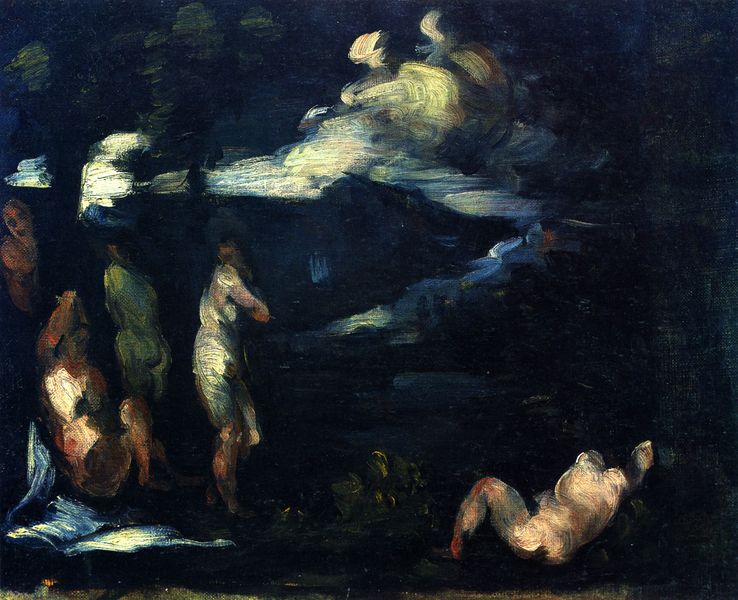
Titel: Badende
Künstler: Paul Cézanne
Institution: Privatsammlung
Schlagwörter: akt, baum, blau, dunkel, gemälde, gewitter, gruppe, haut, himmel, körper, mann, meer, nackt, schatten, wasser, weiß, wolken, akte, baden, badende, bäume, cezanne, fluss, frauen, gelb, grob, grün, impressionismus, landschaft, menschen, mädchen, see, teich, abend, bewegung, blumen, braun, brust, busen, frau, hell, kleid, kleider, licht, nacht, profil, rücken, schwarz, ölbild, blick, rot, tuch, wolke, expressionismus, leute, malerei, muster, symbolismus, inkarnat, mensch, stehen, bild, öl, erde, kalt, natur, kirche, pastos, rauch, boden, dunkelheit, gold, stehend, tücher, decke, personen, lichtpunkte, pflanzen, höhle, rosa, traurig, wald, brüste, farbig, liegen, düster, schwan, moderne, abstrakt, farben, modern, farbe, formen, figuren, ölgemälde, dampf, querformat, sturm, treppe, duktus, dunkelblau, nackte, knie, liegend, stehende, surrealismus, bad, nacktheit, geheimnis, nackig, schwimmen, nakt, liegende, dynamik, leinwand, staunen, fleck, flecken, verschwommen, verwischt, versteck, hans, frieren, im freien, nackz, deutschrömer, unheimlich, fratze, schwrz, marees, dunkeö, nakct, kunstwerk, wollken, äther, fliegender teppich, impressinismus, gebäude in der ferne, marres, deunkelgrün, fantaise, ölte,älde